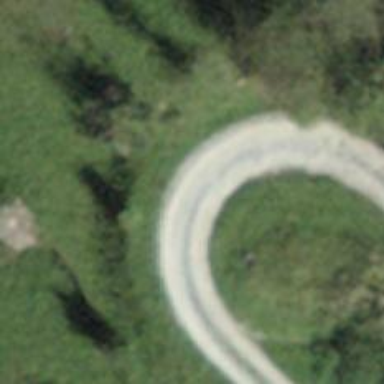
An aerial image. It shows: Gravel track with grade2 quality.